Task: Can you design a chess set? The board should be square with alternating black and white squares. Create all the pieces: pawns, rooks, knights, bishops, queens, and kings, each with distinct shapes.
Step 2004:
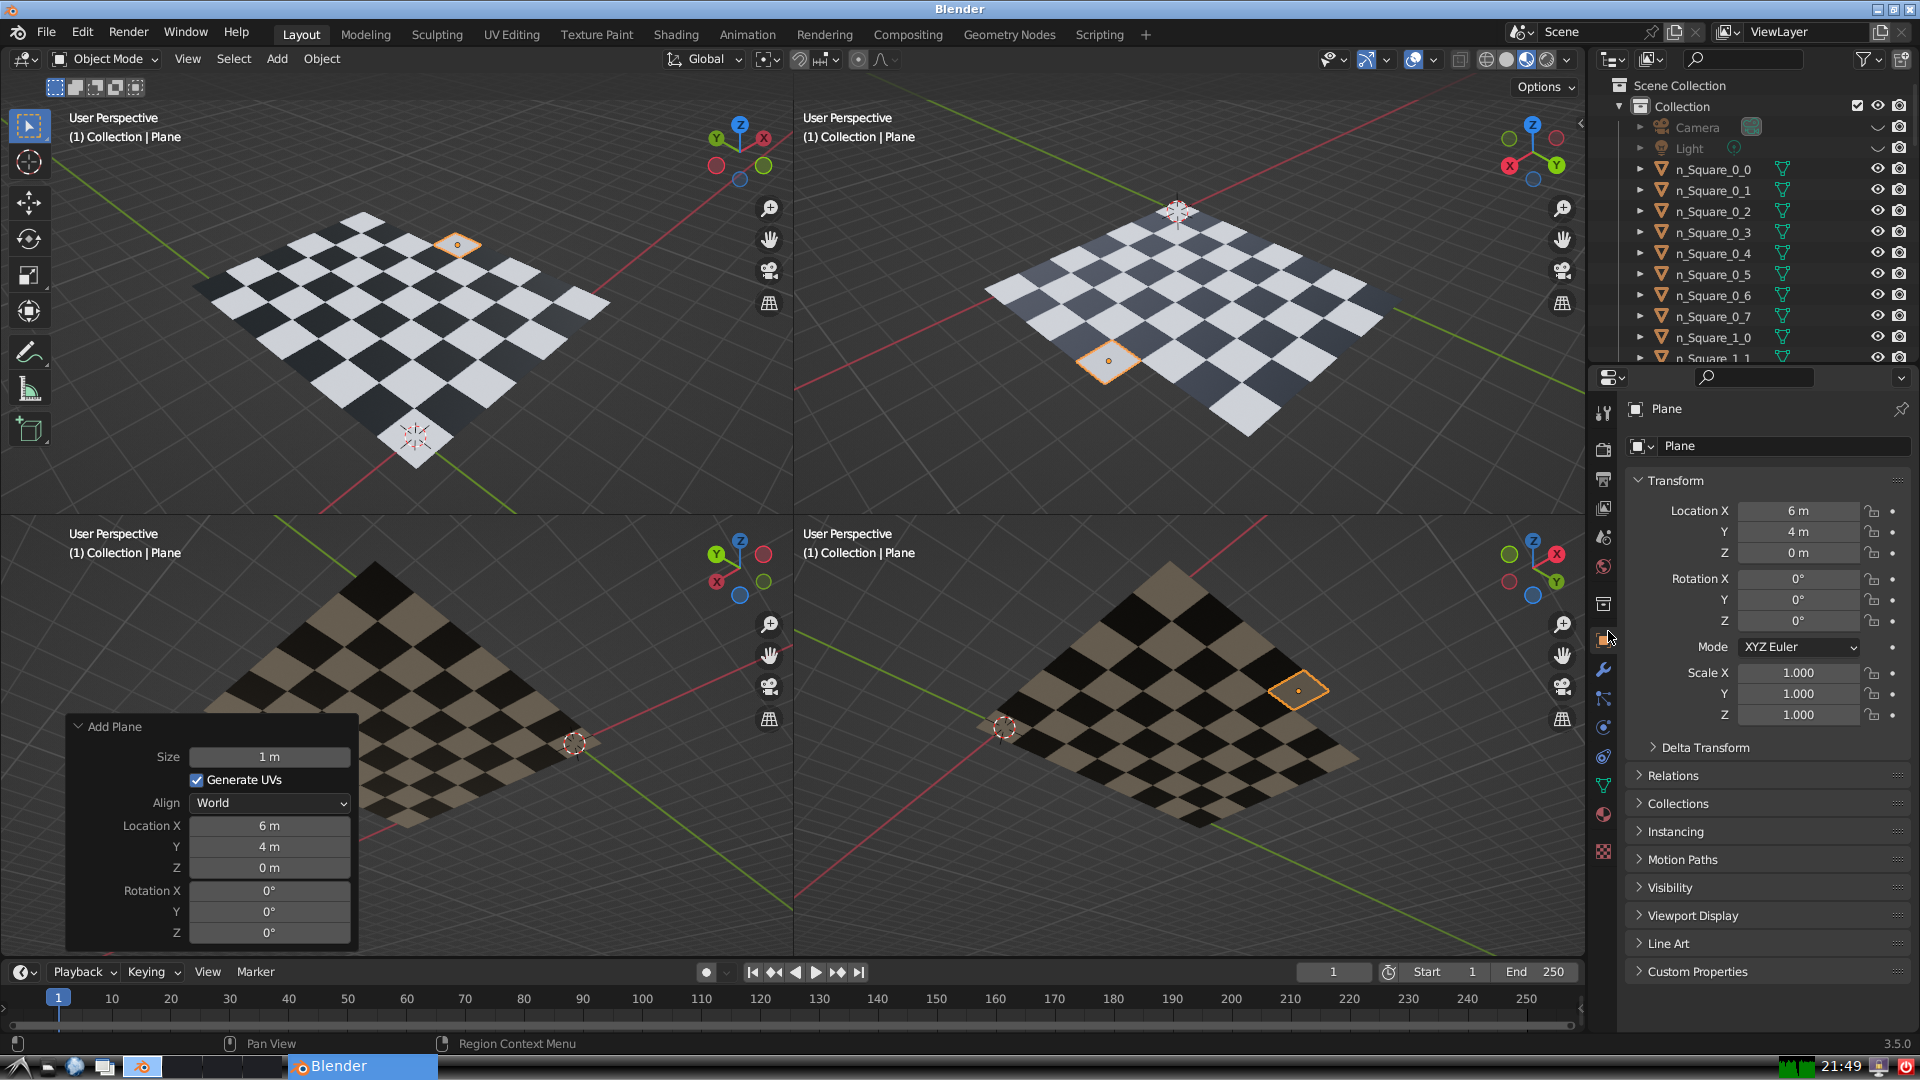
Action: {"mouse_move": [1732, 445]}